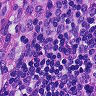
Metastatic tissue present: no